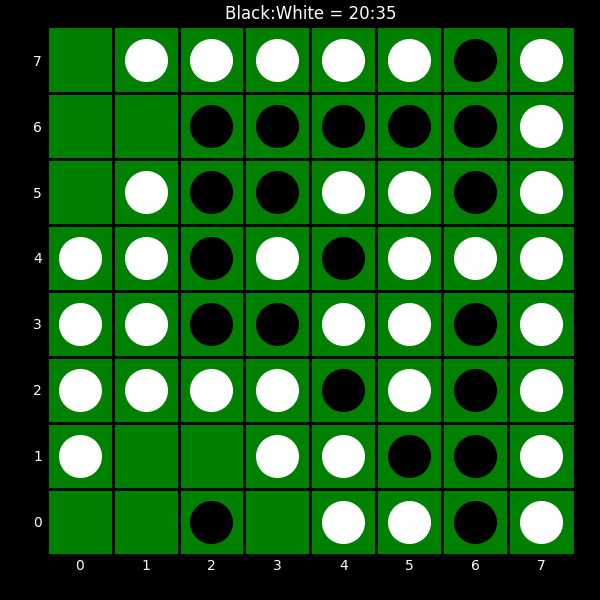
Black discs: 20
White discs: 35